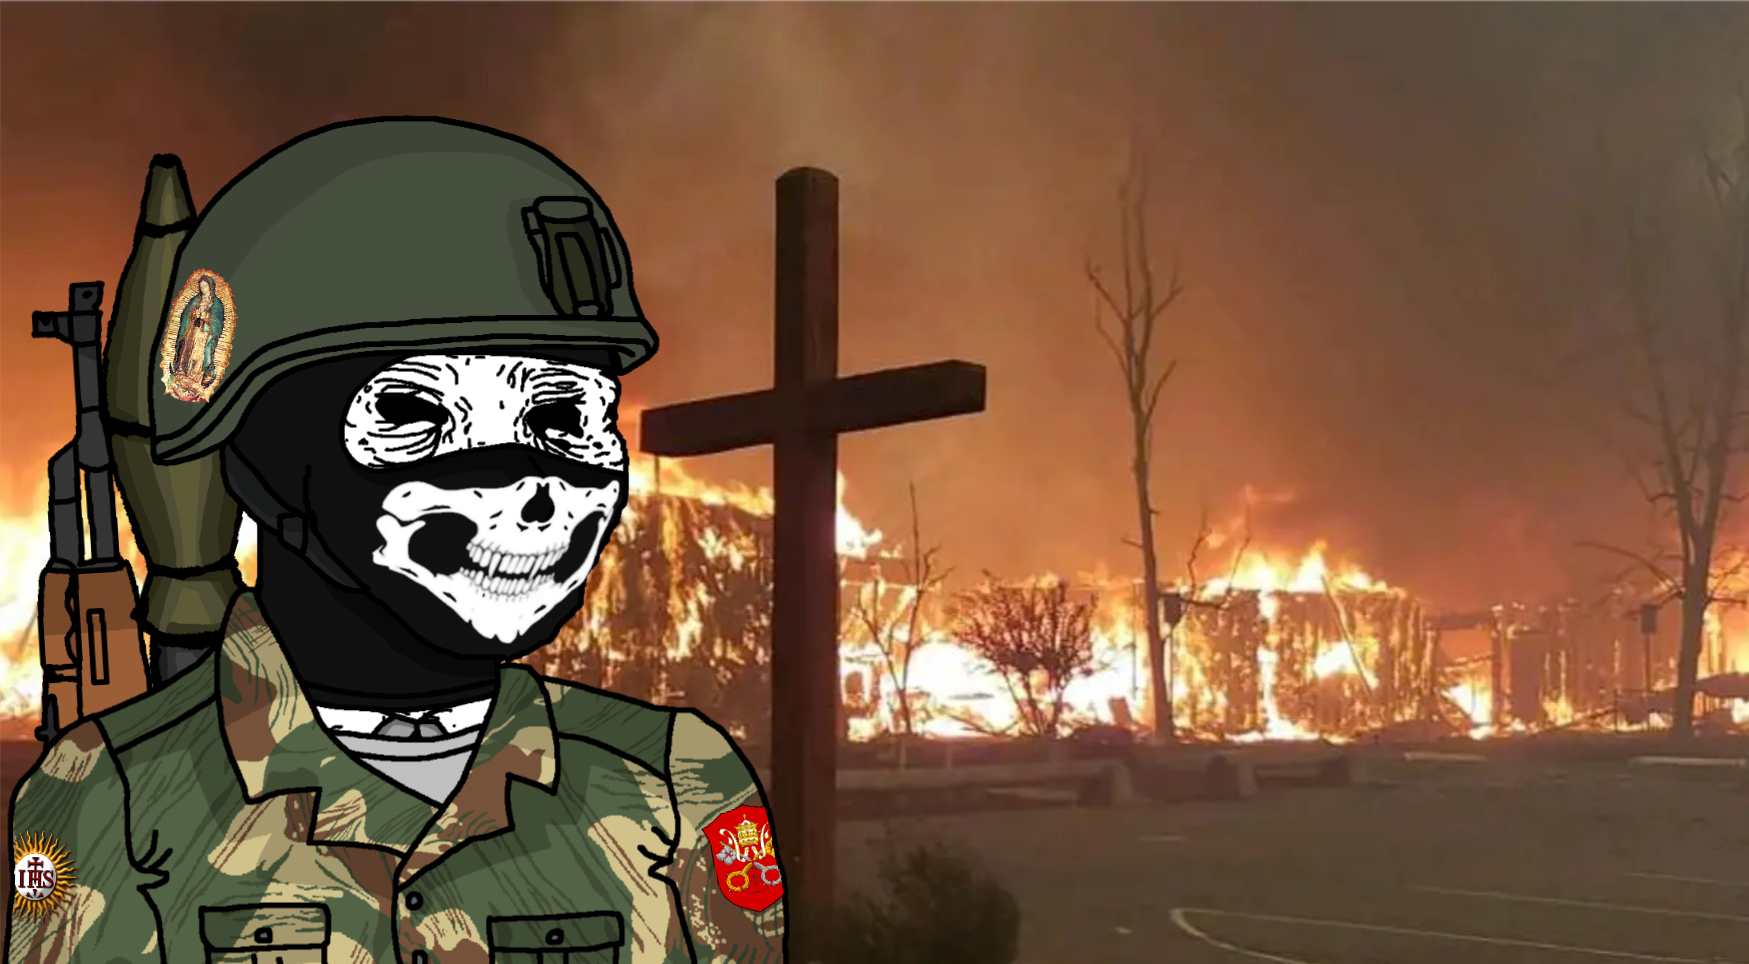
Label: 5_Wojak_with_Background